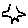
Label: star